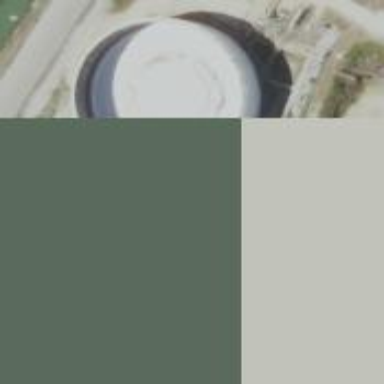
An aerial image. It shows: Storage tank which is man-made and housed in building.